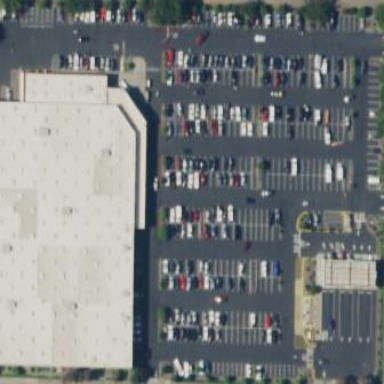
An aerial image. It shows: Parking area with surface.